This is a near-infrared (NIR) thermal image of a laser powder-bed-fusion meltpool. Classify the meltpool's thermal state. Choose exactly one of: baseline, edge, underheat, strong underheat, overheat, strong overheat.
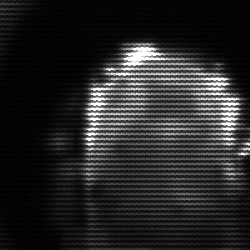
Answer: baseline